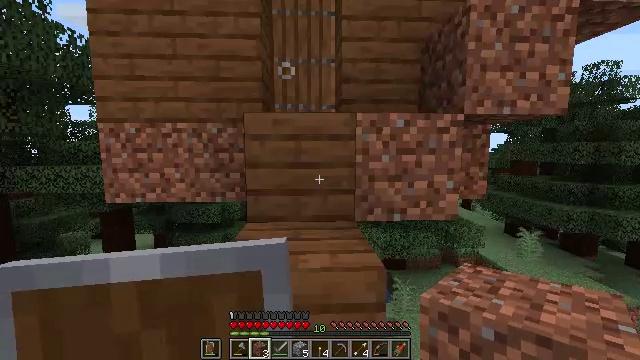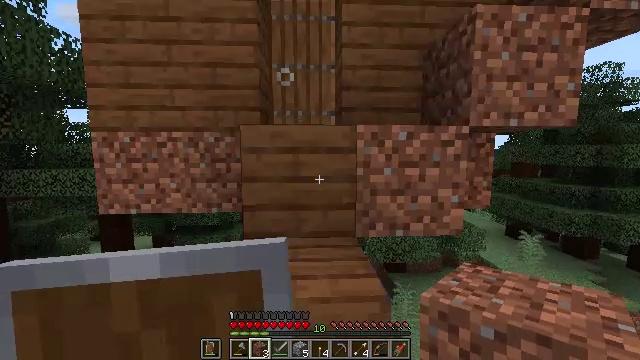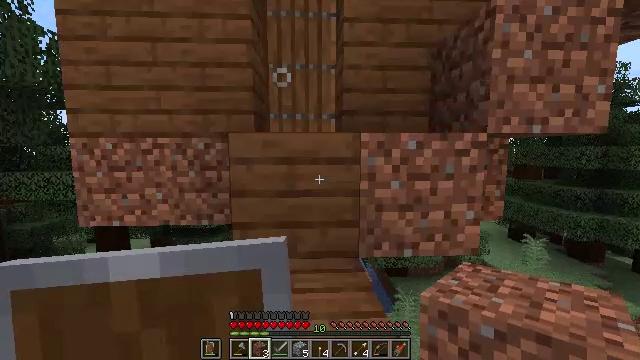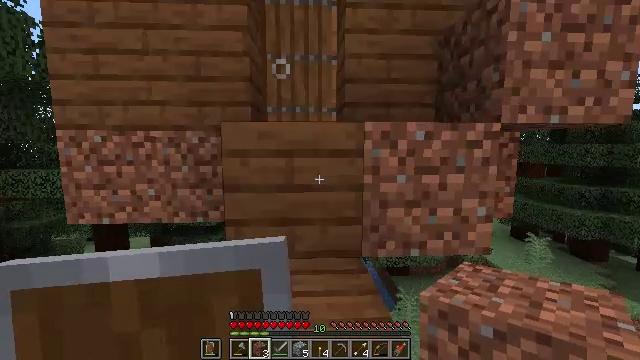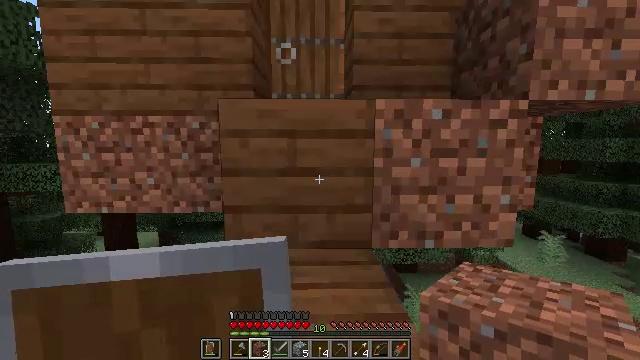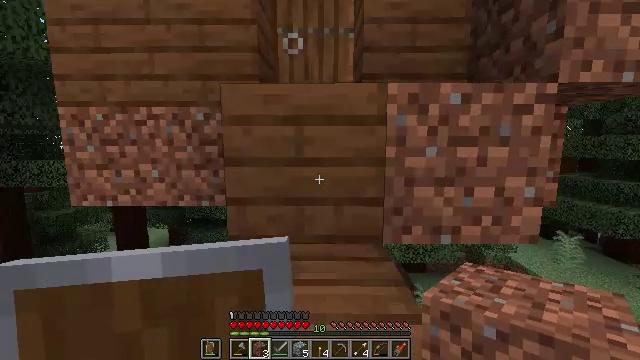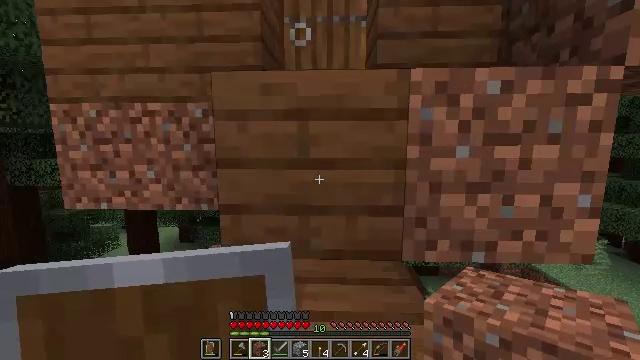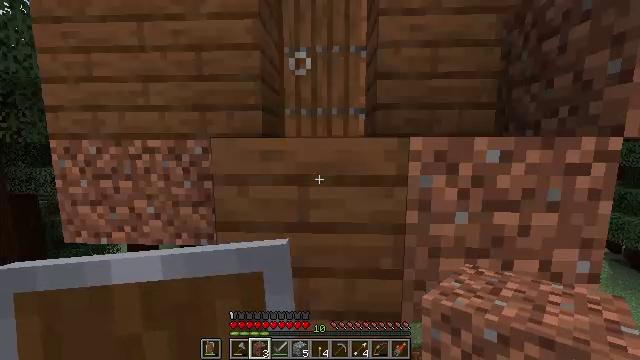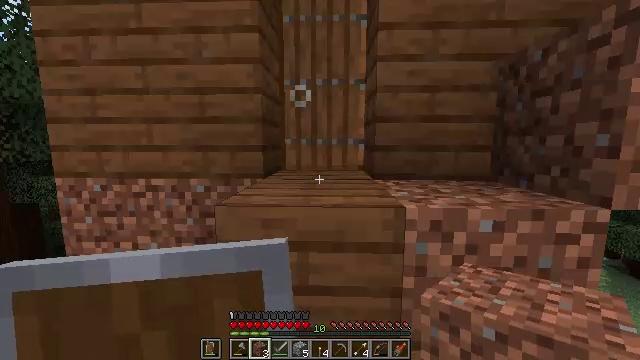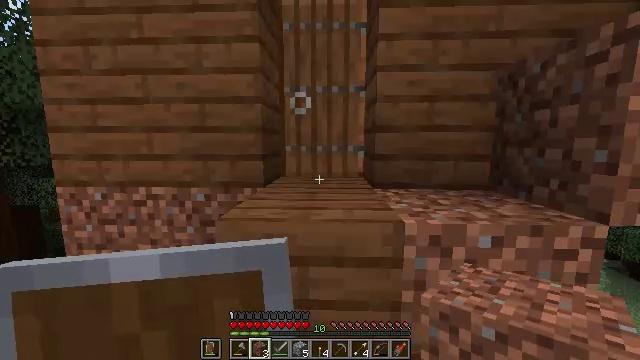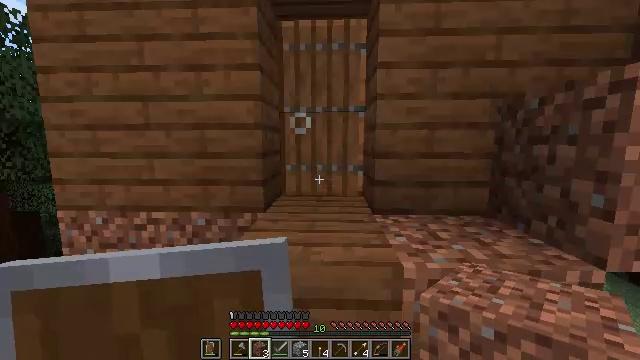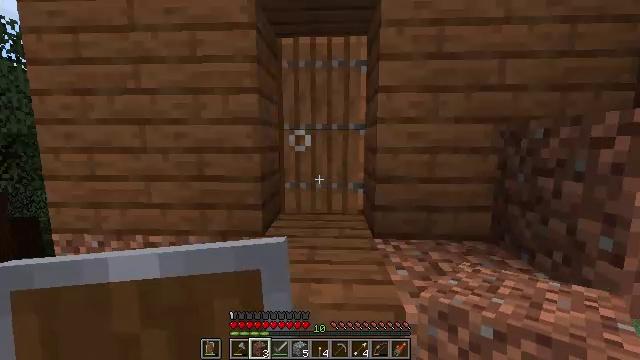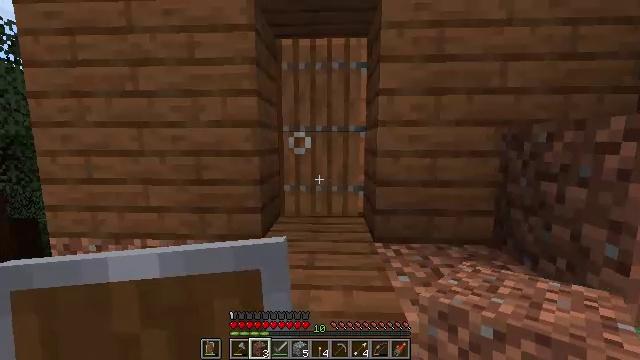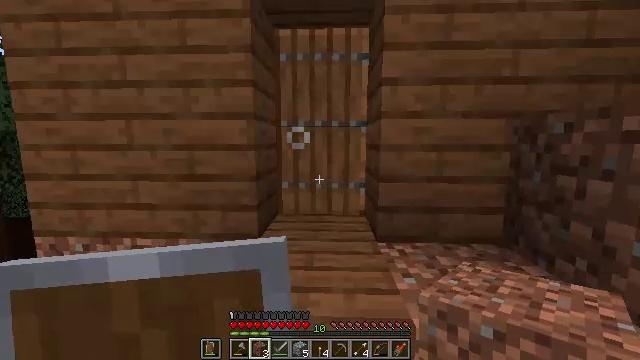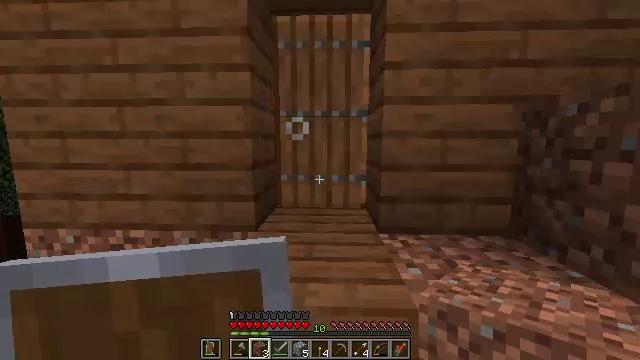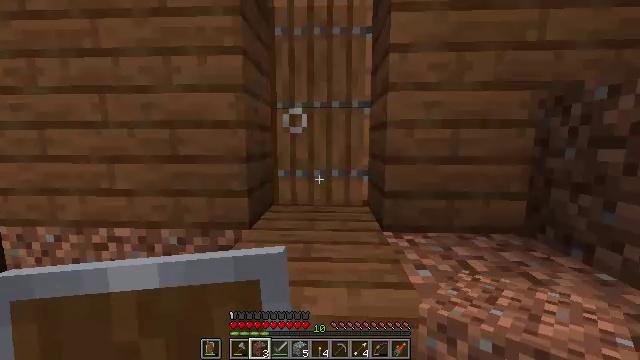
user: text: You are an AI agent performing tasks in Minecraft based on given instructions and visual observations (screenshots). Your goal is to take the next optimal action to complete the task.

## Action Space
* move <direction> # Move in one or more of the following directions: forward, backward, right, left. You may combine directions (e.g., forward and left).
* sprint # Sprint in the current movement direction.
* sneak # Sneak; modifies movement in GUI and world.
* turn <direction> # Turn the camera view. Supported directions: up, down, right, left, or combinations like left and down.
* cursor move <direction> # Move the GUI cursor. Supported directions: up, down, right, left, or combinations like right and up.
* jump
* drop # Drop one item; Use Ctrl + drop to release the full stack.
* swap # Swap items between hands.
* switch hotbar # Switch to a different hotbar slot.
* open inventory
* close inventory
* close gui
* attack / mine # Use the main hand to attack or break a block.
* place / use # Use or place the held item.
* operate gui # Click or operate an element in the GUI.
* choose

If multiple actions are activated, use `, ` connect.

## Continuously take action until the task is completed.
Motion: motion action
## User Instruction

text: Collect wheat crops.
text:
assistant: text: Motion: move forward
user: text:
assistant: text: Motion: move forward
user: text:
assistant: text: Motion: move forward
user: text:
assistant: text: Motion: move forward, turn left
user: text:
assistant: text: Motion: move forward, turn left
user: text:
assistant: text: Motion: move forward, turn left
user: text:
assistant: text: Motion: move forward, jump
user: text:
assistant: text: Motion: move forward, jump
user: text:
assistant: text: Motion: move forward, jump
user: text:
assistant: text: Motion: move forward, jump
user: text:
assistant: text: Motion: move forward
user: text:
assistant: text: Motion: move forward
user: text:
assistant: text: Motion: move forward
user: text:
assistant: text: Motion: move forward
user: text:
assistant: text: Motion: move forward
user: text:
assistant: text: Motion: move forward, jump
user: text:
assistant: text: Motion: move forward, jump
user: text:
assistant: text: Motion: move forward, jump
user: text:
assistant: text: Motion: move forward
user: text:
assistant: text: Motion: move forward
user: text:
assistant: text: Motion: move forward
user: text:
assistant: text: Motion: move forward, turn down
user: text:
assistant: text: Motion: move forward, switch to hotbar 2
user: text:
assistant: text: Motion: move forward, switch to hotbar 2
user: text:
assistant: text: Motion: move forward, switch to hotbar 2
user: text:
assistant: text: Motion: move forward, switch to hotbar 2
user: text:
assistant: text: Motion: move forward, turn down
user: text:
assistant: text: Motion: turn down
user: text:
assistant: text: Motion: turn down
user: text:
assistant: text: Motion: no_op